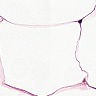
Metastatic tissue present: no